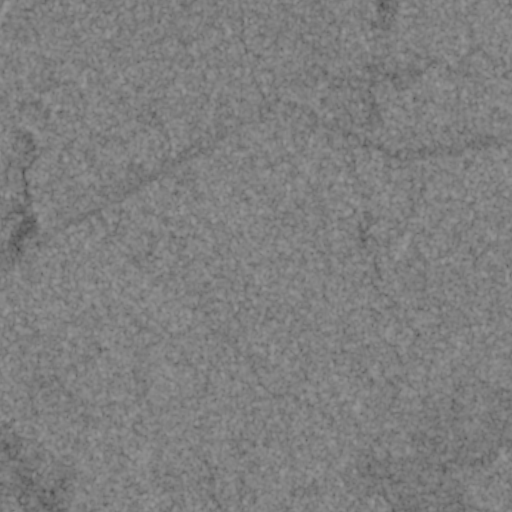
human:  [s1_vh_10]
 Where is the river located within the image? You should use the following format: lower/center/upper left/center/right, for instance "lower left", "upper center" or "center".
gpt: The river is located in the lower right of the image.
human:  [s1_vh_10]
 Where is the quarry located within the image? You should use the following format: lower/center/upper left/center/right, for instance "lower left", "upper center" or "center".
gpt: There is no quarry in the image.

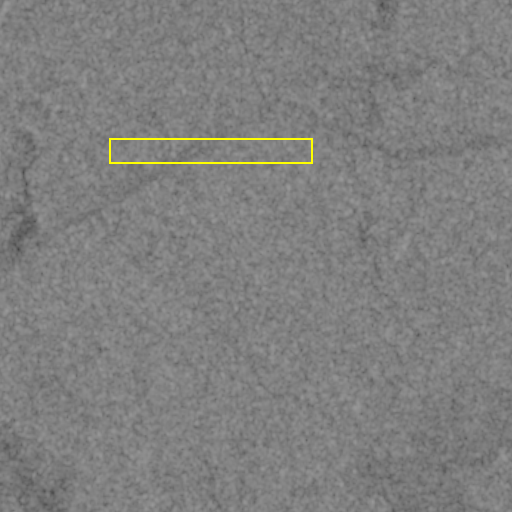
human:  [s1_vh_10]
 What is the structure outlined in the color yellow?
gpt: There is no yellow outline.
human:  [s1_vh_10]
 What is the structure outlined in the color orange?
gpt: There is no structure outlined in orange.